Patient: sex M, age 62
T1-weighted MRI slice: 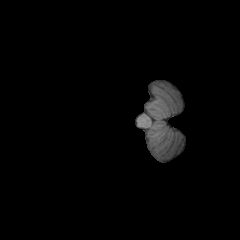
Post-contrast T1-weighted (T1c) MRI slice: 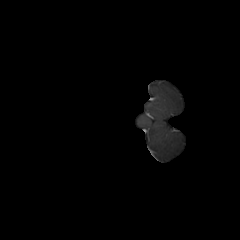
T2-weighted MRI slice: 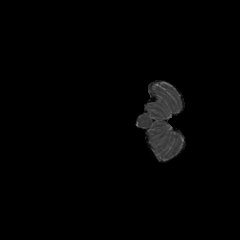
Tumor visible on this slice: no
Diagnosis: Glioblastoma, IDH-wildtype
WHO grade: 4